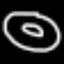
Label: donut